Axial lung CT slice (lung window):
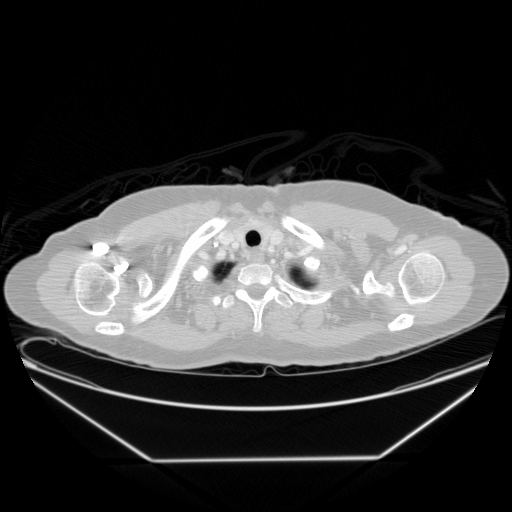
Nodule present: no